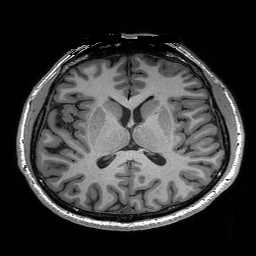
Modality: T1w
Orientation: coronal